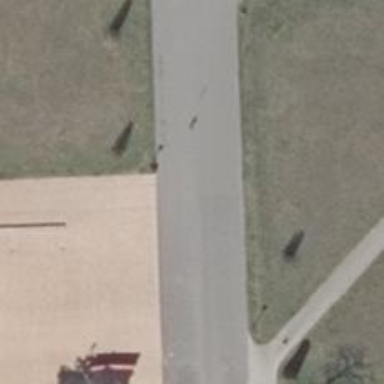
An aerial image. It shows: Asphalt alley with sidewalks on both sides. There is track for cyclists on both sides of the road.